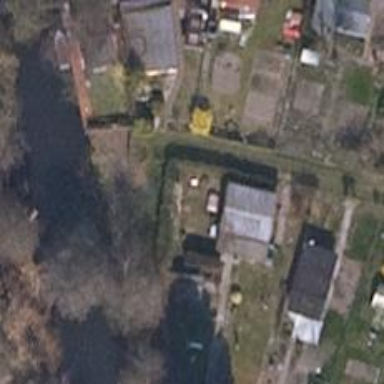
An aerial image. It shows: Road that serves allotments.